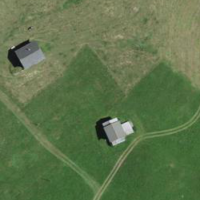
EUNIS habitat code: 26
Species observed at this site:
Capreolus capreolus